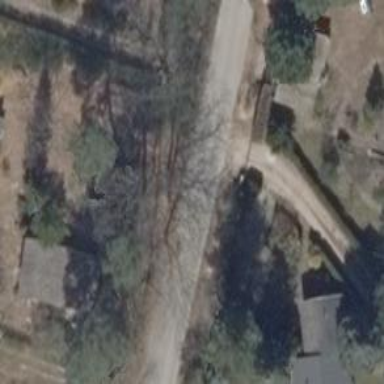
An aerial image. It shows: Smooth asphalt road in residential area.